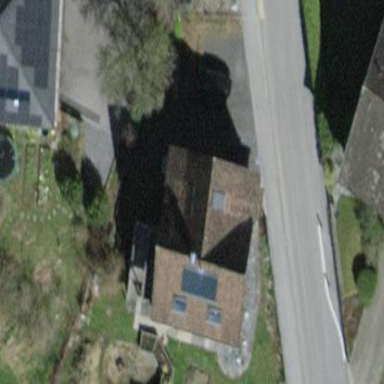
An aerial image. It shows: Simple house.